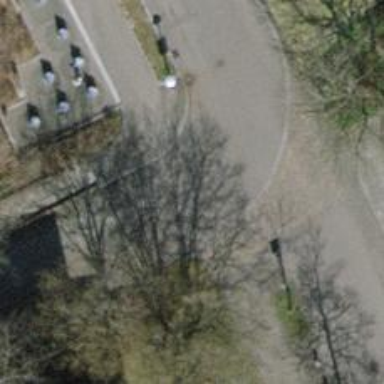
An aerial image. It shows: Service road with surface made of concrete plates.